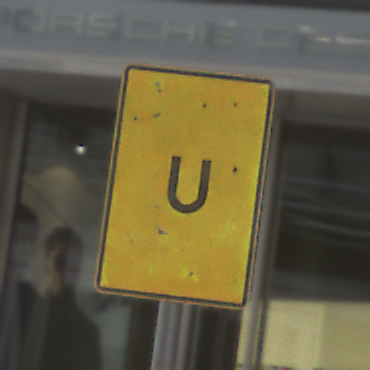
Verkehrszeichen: AnkuendigungOderFortsetzungUmleitungOhnePfeilsymbol
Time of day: Midday
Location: Outdoor (Urban)
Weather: Overcast
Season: NotSpecified
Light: Natural